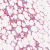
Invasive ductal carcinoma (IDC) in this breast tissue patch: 0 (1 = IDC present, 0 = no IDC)